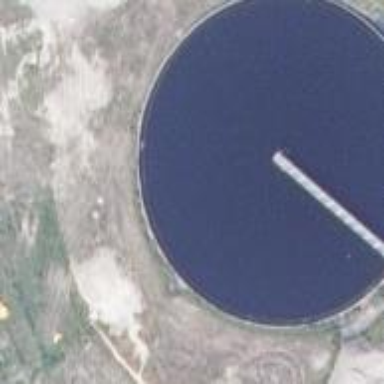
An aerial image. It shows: Storage tank building.